Interaction volume radius: 5 \u00c5
Interaction volume height: 20 \u00c5
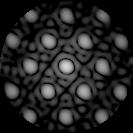
Disorder parameter: 0.2083